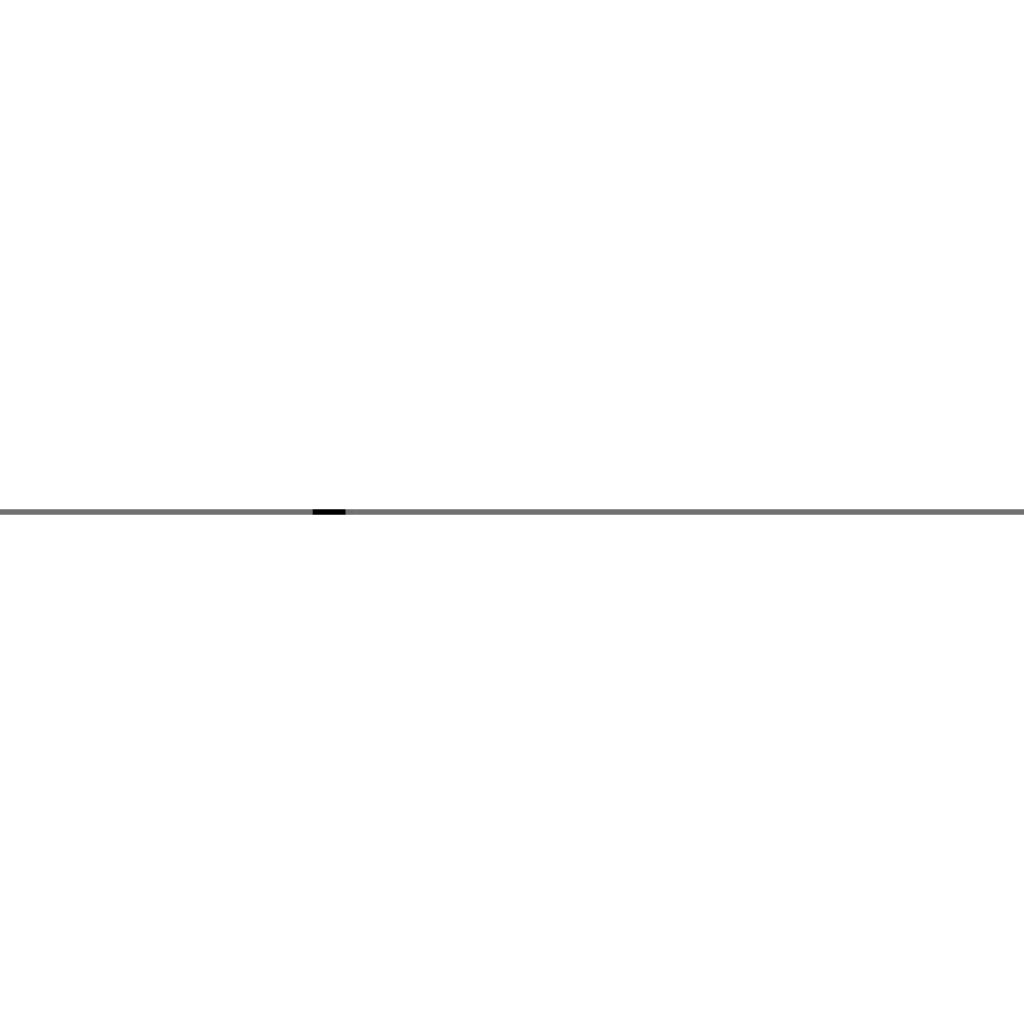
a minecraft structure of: Minnesota Vikings Logo bad low quality